Field crop: tomato
Growth stage: 1
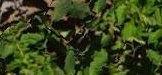
Species: tomato